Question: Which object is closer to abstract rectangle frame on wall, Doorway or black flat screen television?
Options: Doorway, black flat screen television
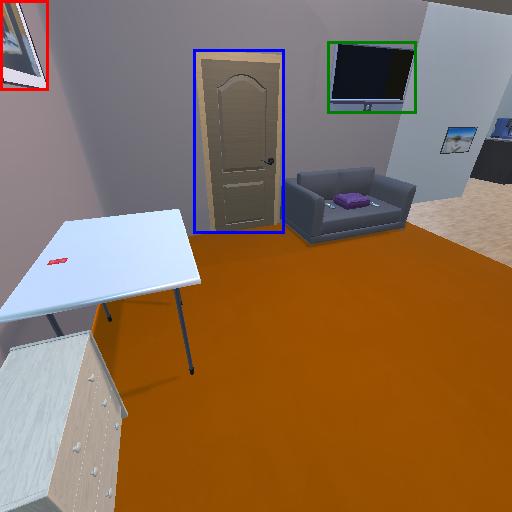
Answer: Doorway